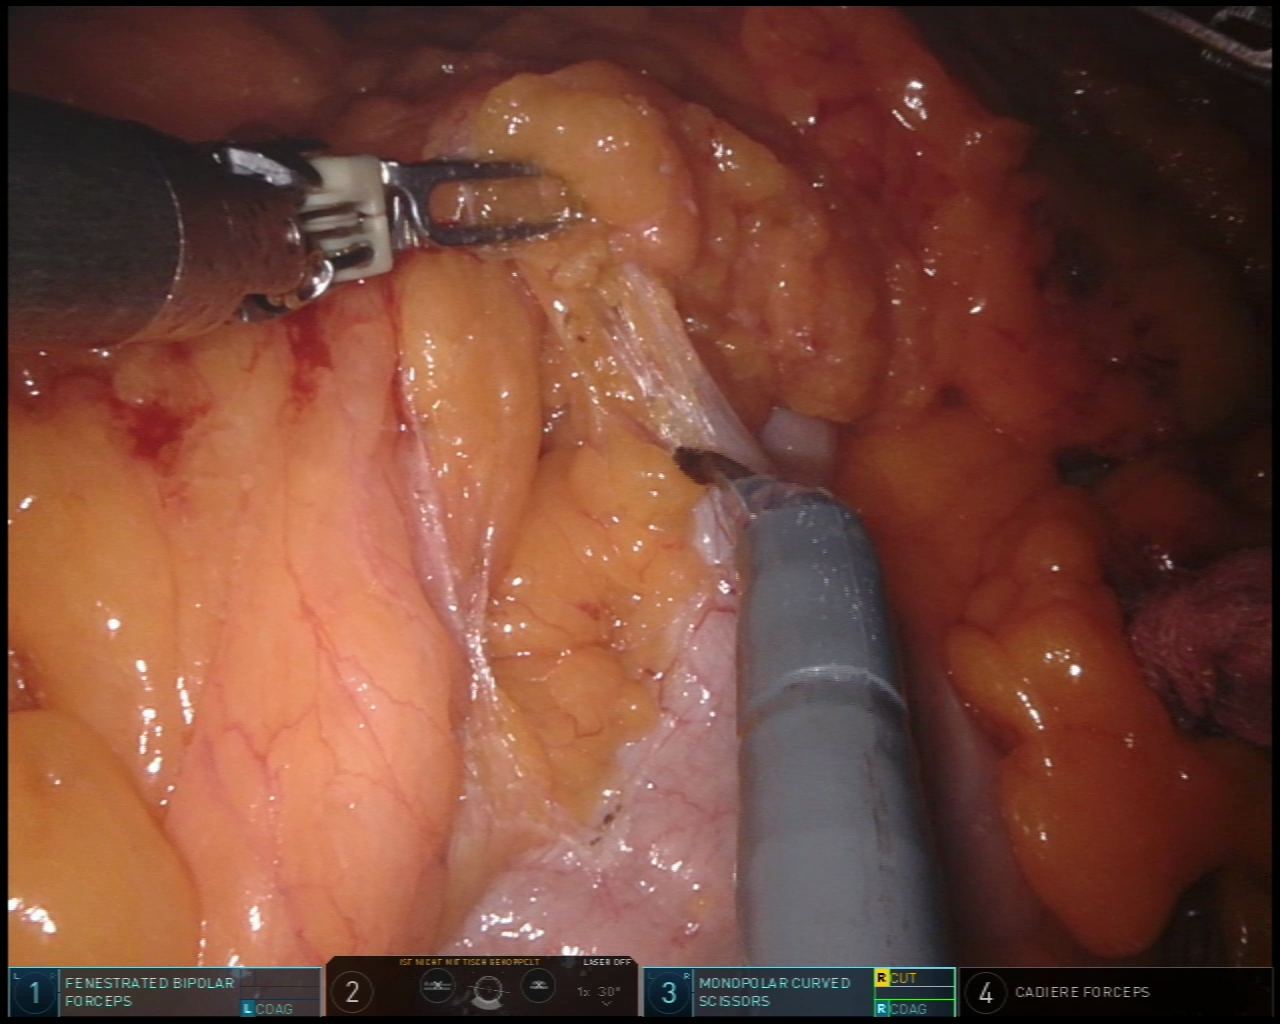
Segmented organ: colon
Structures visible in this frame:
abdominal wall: no
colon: yes
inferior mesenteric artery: no
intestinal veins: no
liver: no
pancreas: no
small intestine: no
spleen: no
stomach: no
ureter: no
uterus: no
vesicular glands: no